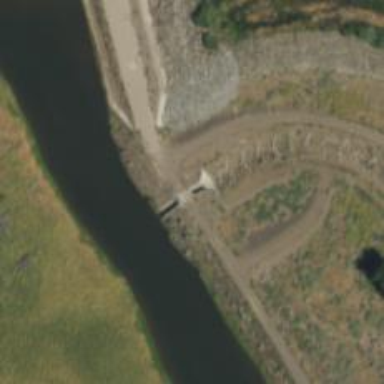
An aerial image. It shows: Canal culvert running through tunnel.